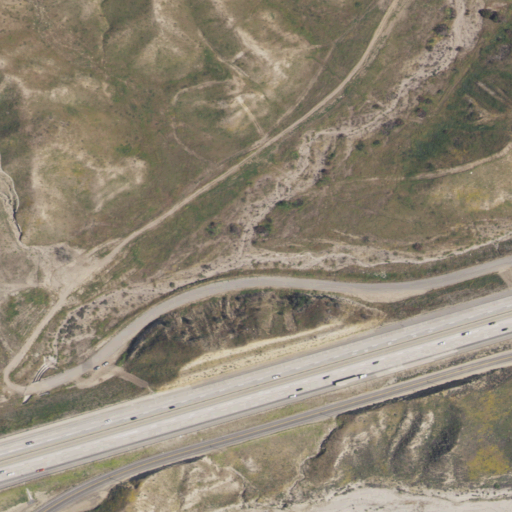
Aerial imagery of valley in California named Tapie Canyon containing grassland, medium intensity development, open development, low intensity development, shrub, and high intensity development